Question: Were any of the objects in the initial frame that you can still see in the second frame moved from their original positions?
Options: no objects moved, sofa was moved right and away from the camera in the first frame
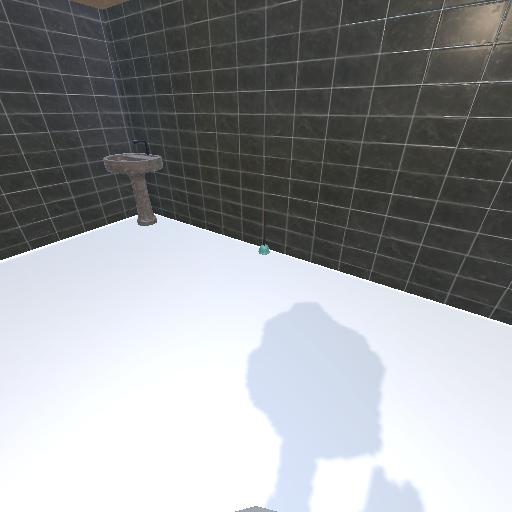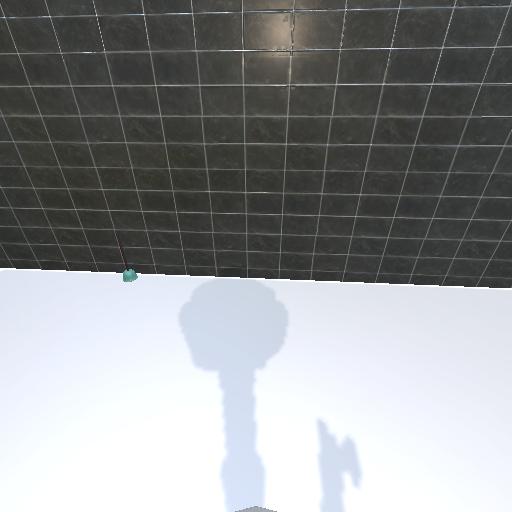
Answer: no objects moved